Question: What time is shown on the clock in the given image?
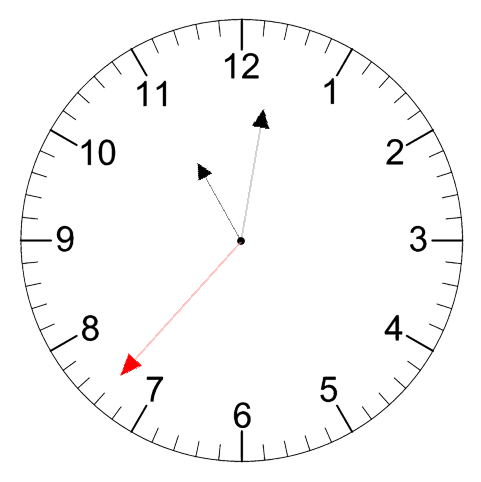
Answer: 11:01:37